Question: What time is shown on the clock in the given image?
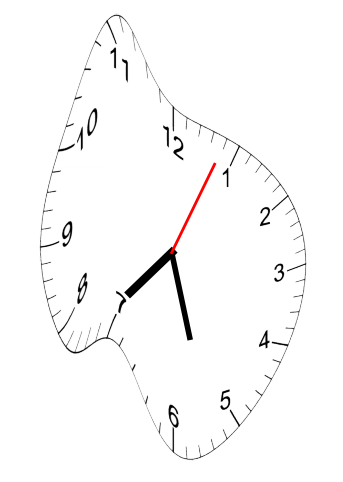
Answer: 07:27:04